Question: How do I retrieve the user names and domains of all user profiles stored on a computer?
Here's a screenshot of the User Profiles manager to illustrate what I mean:

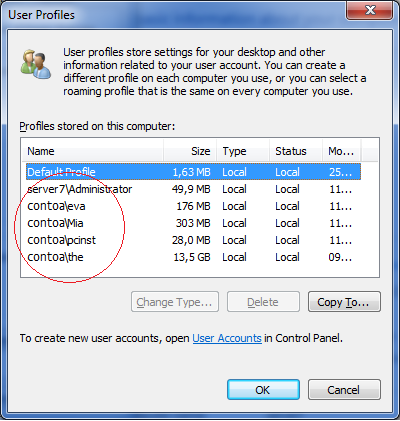
Answer: The profiles are mapped by SID. The mapping is stored in this registry key:
'''
[HKLM\SOFTWARE\Microsoft\Windows NT\CurrentVersion\ProfileList]
'''
You can use WMI to <URL> them to user and domain name:
'''
Const HKLM = &h80000002
Const profiles = "SOFTWARE\Microsoft\Windows NT\CurrentVersion\ProfileList"
Set wmi = GetObject("winmgmts://./root/cimv2")
Set reg = GetObject("winmgmts://./root/default:StdRegProv")
reg.EnumKey HKLM, profiles, subkeys
For Each sid In subkeys
Set acct = wmi.Get("Win32_SID.SID='" & sid & "'")
WScript.Echo acct.ReferencedDomainName & "" & acct.AccountName
Next
'''
If you're looking for the user/domain of existing profile folders only, check if the 'ProfileImagePath' value inside the subkeys points to an existing folder:
'''
Const HKLM = &h80000002
Const profiles = "SOFTWARE\Microsoft\Windows NT\CurrentVersion\ProfileList"
Set sh = CreateObject("WScript.Shell")
Set fso = CreateObject("Scripting.FileSystemObject")
Set wmi = GetObject("winmgmts://./root/cimv2")
Set reg = GetObject("winmgmts://./root/default:StdRegProv")
reg.EnumKey HKLM, profiles, subkeys
For Each sid In subkeys
reg.GetStringValue HKLM, profiles & "" & sid, "ProfileImagePath", path
path = sh.ExpandEnvironmentStrings(path)
If fso.FolderExists(path) Then
Set acct = wmi.Get("Win32_SID.SID='" & sid & "'")
WScript.Echo acct.ReferencedDomainName & "" & acct.AccountName
End If
Next
'''